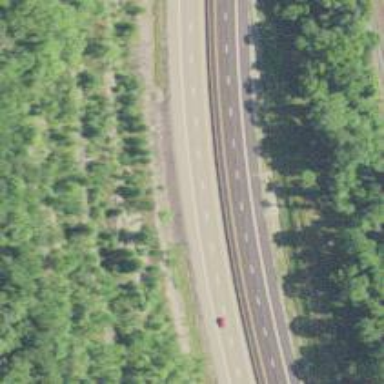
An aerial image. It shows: Motorway.